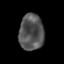
Tissue: prostate
Cell type: NK cells
Senescence score: 0.3
Nuclear area (px): 870
Mean DAPI intensity: 84.343